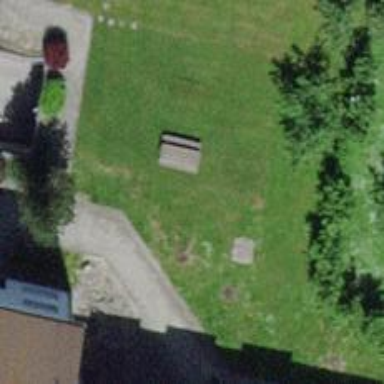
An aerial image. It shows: Picnic table located in leisure land area.